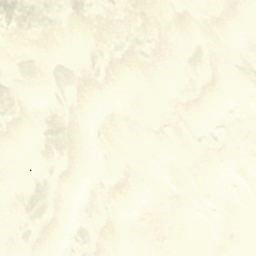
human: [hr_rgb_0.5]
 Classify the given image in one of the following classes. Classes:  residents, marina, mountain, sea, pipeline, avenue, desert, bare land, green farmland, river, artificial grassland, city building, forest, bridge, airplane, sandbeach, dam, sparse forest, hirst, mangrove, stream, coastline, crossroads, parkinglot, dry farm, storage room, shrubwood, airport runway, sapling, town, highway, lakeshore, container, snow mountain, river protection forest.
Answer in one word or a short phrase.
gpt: sandbeach